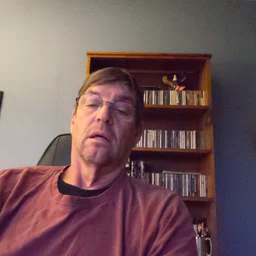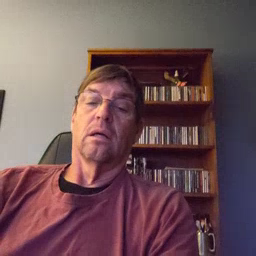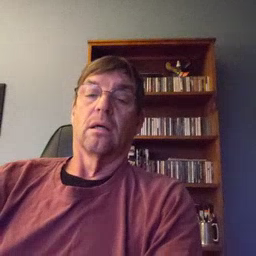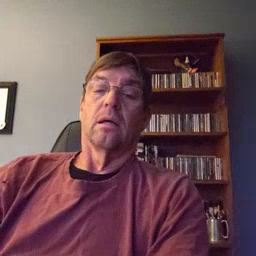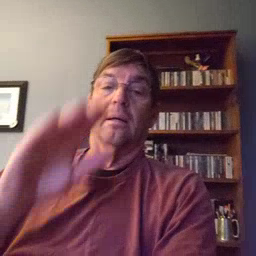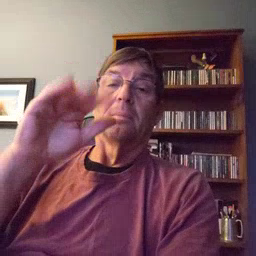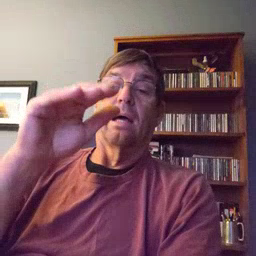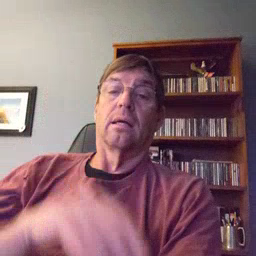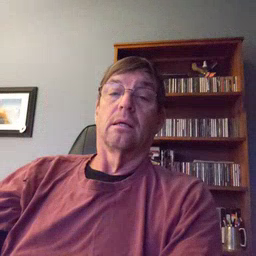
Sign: bye